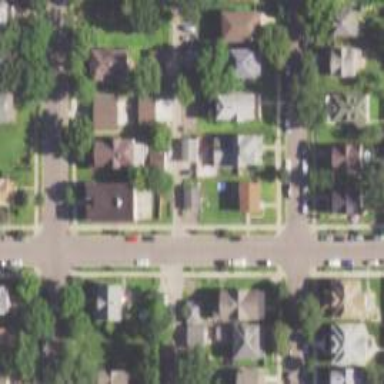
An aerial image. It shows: Alleyway designated as service road.